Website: macys
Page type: delivery-shipping
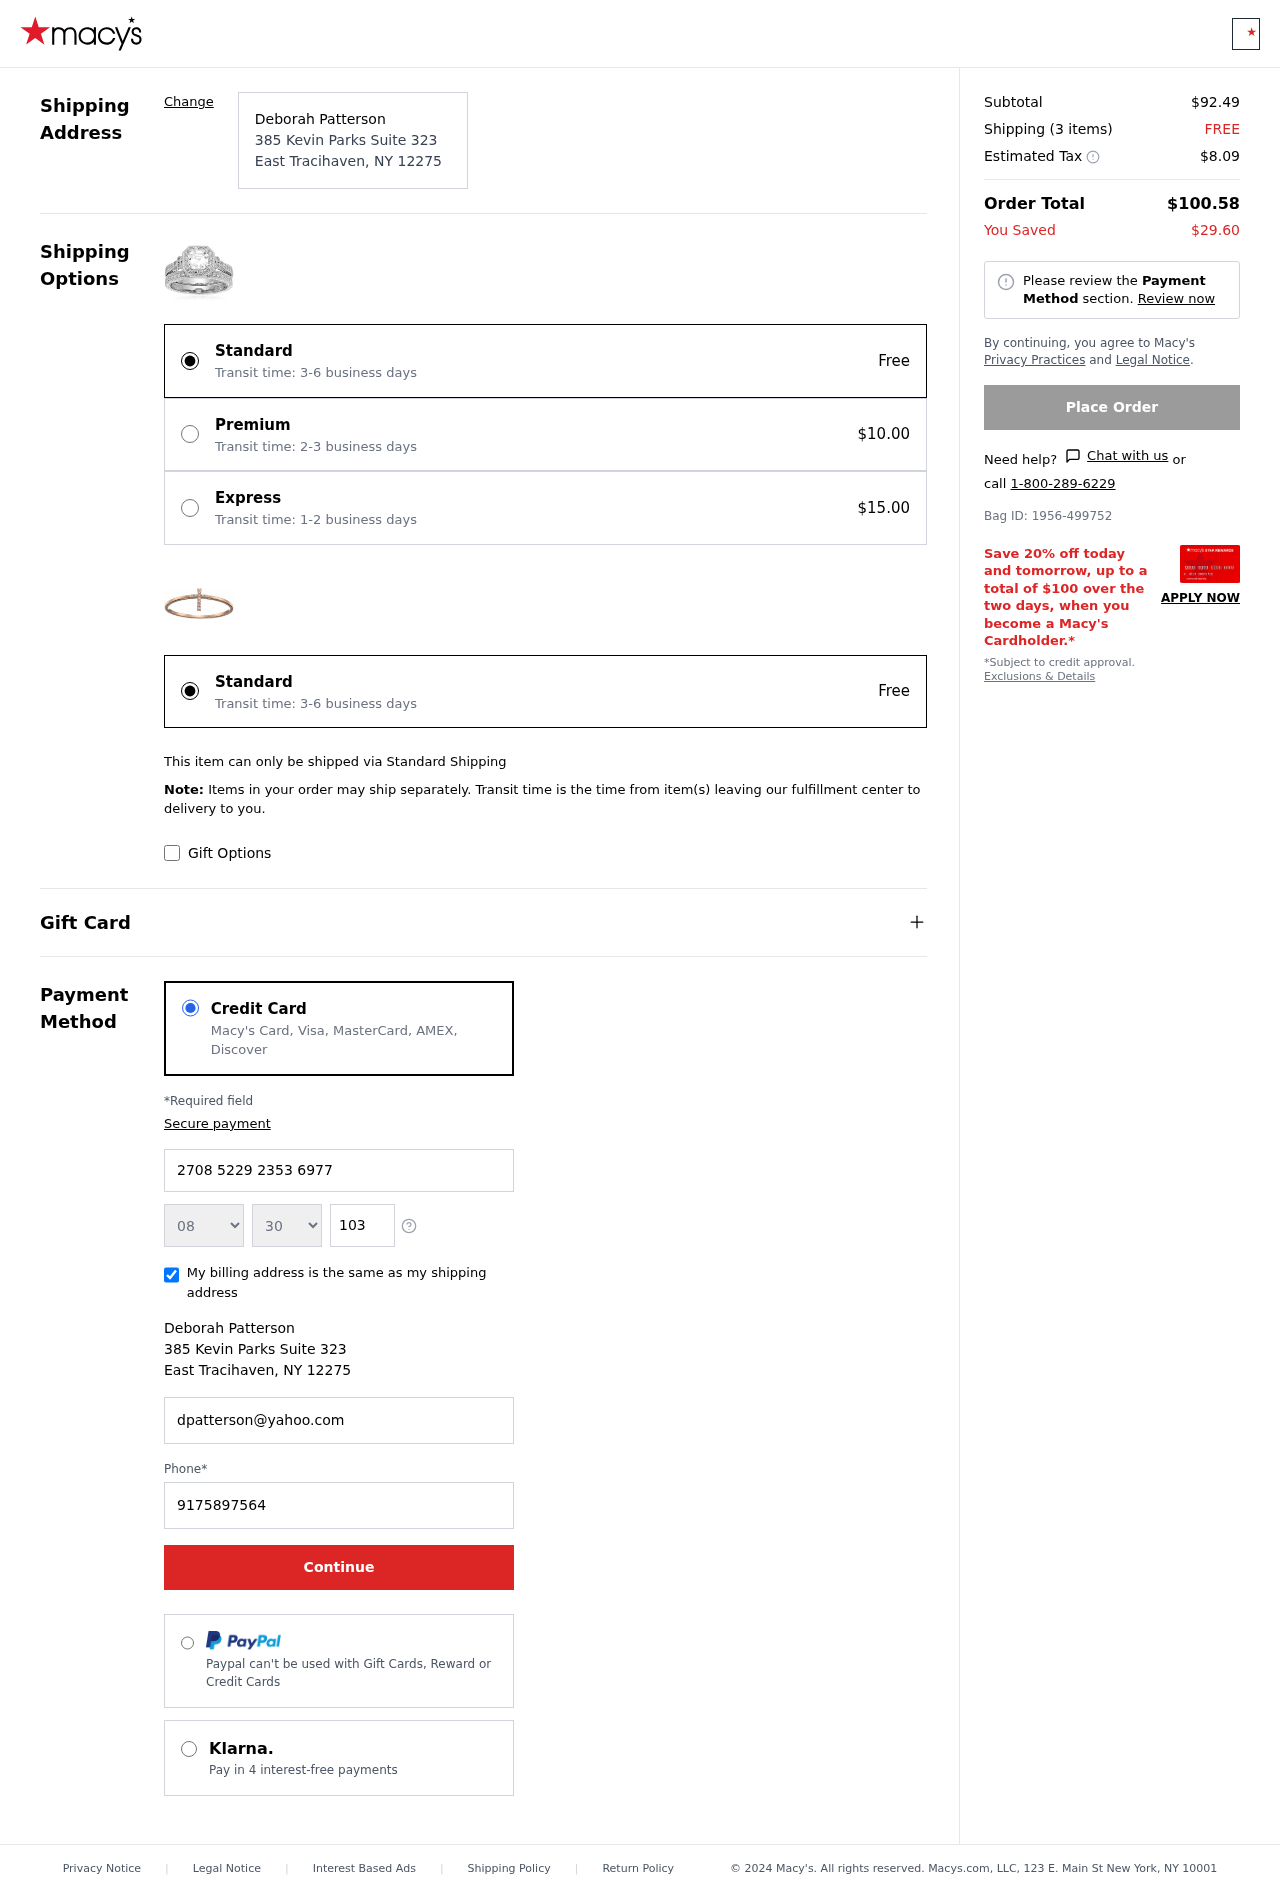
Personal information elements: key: PII_CARD_EXPIRY_MONTH
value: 08
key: PII_CARD_EXPIRY_YEAR
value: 30
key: PII_CITY
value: East Tracihaven
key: PII_CITY_STATE_ZIP
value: East Tracihaven, NY 12275
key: PII_FULLNAME
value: Deborah Patterson
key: PII_POSTCODE
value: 12275
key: PII_STATE_ABBR
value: NY
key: PII_STREET
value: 385 Kevin Parks Suite 323
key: PII_CARD_NUMBER
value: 2708 5229 2353 6977
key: PII_CARD_CVV
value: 103
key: PII_EMAIL
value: dpatterson@yahoo.com
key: PII_PHONE
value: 9175897564
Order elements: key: ORDER_SUBTOTAL
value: $92.49
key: ORDER_NUM_ITEMS
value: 3
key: ORDER_SHIPPING_COST
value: FREE
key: ORDER_TAX
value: $8.09
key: ORDER_TOTAL
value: $100.58
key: ORDER_SAVINGS
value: $29.60
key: ORDER_BAG_ID
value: Bag ID: 1956-499752